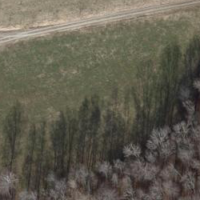
EUNIS habitat code: 41
Species observed at this site:
Vanessa cardui
Polyommatus icarus